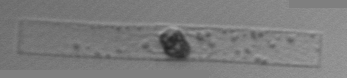
Label: Dactyliosolen_blavyanus